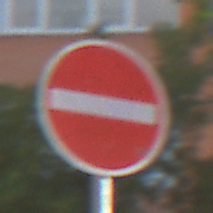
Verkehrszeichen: VerbotDerEinfahrt
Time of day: MorningAfternoon
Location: Outdoor (Suburban)
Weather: PartlyCloudy
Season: NotSpecified
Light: Natural